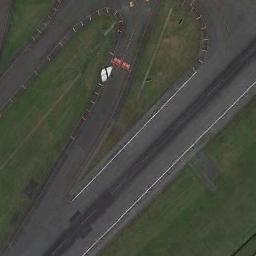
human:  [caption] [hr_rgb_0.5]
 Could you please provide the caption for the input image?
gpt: The runway is surrounded by grass .

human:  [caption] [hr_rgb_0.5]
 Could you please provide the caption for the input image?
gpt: The runway goes through the lawn and another road connects to the runway .

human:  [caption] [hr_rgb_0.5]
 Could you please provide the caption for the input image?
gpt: Next to several complex staggered runways are large green lawns with short white lines on the runways .

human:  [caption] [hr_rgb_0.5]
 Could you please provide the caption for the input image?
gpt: The runway is on the grass .

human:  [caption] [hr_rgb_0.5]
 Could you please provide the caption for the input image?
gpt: There are green lawns beside the runway .